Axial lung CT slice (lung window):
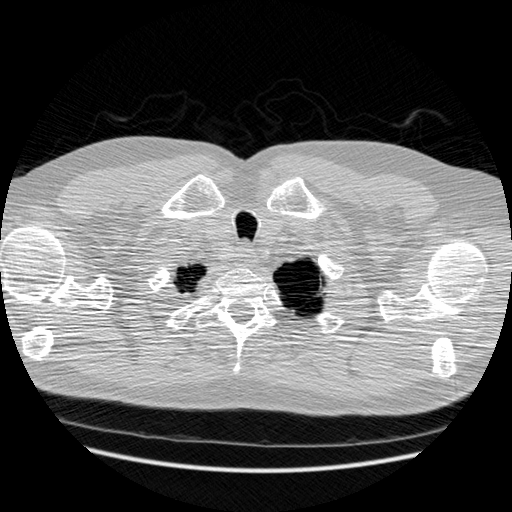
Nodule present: no